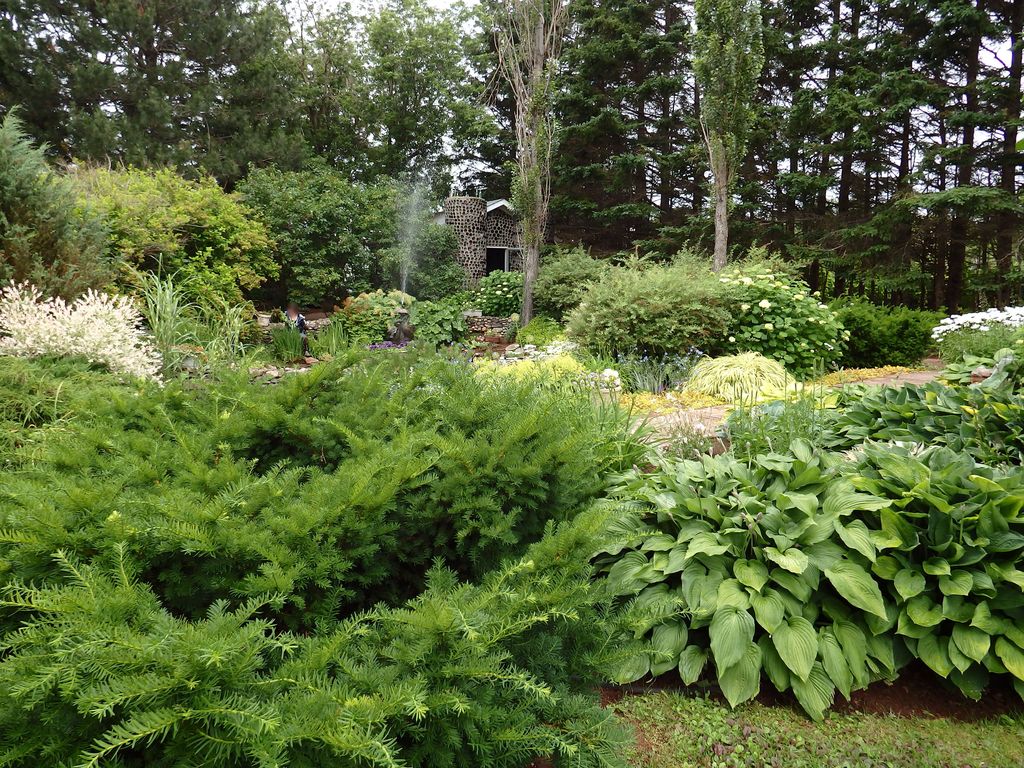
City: charlottetown